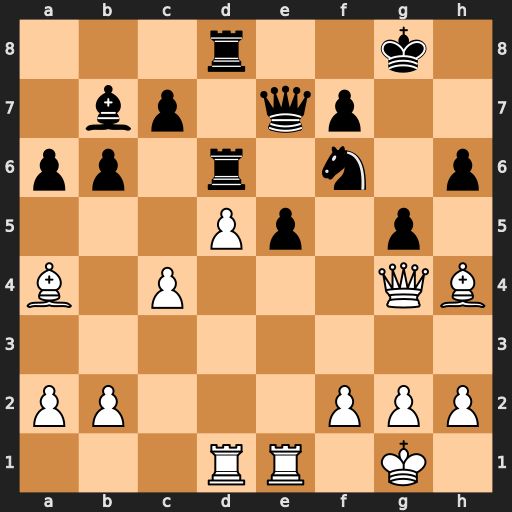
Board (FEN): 3r2k1/1bp1qp2/pp1r1n1p/3Pp1p1/B1P3QB/8/PP3PPP/3RR1K1
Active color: w
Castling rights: -
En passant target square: -
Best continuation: Bxg5 Nxg4 Bxe7